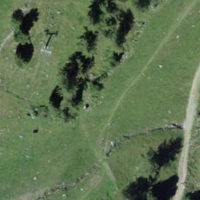
EUNIS habitat code: 26
Species observed at this site:
Vincetoxicum hirundinaria